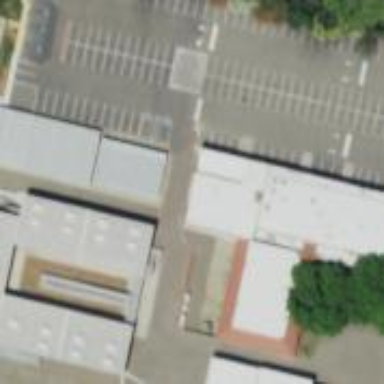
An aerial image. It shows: Commercial building.